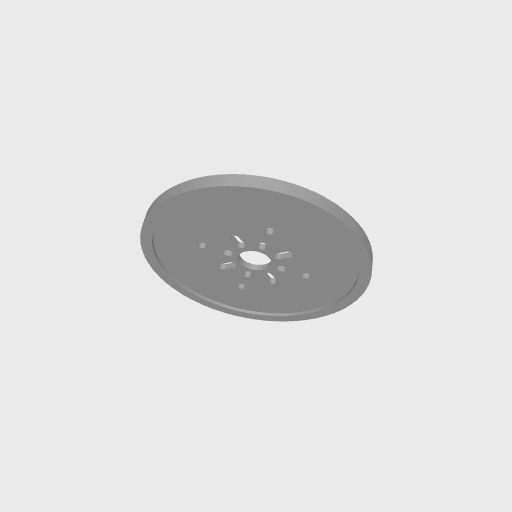
Part: DiscWheel96OD